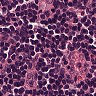
Metastatic tissue present: no